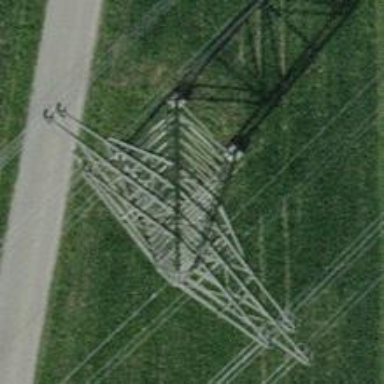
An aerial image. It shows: Power line in the image.